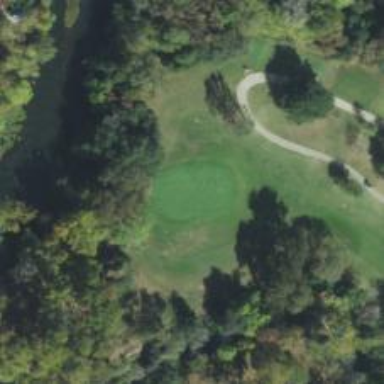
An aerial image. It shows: Golf hole.